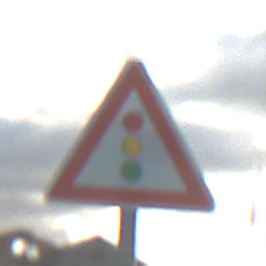
Verkehrszeichen: Lichtzeichenanlage
Umgebung: Outdoor, RoadRail
Tageszeit: SunriseSunset
Wetter: PartlyCloudy
Licht: Natural
Jahreszeit: NotSpecified
Kontrast: LowContrast